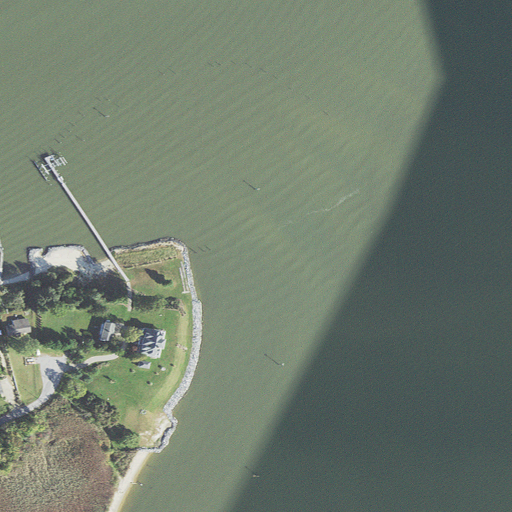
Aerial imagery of cape in Maryland named Turkey Point containing open water, herbaceous wetlands, low intensity development, open development, woody wetlands, medium intensity development, and high intensity development